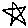
Label: star